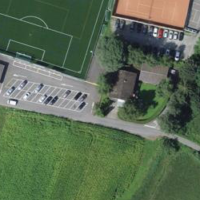
EUNIS habitat code: 53
Species observed at this site:
Anacamptis morio
Epipactis palustris
Rhinanthus minor